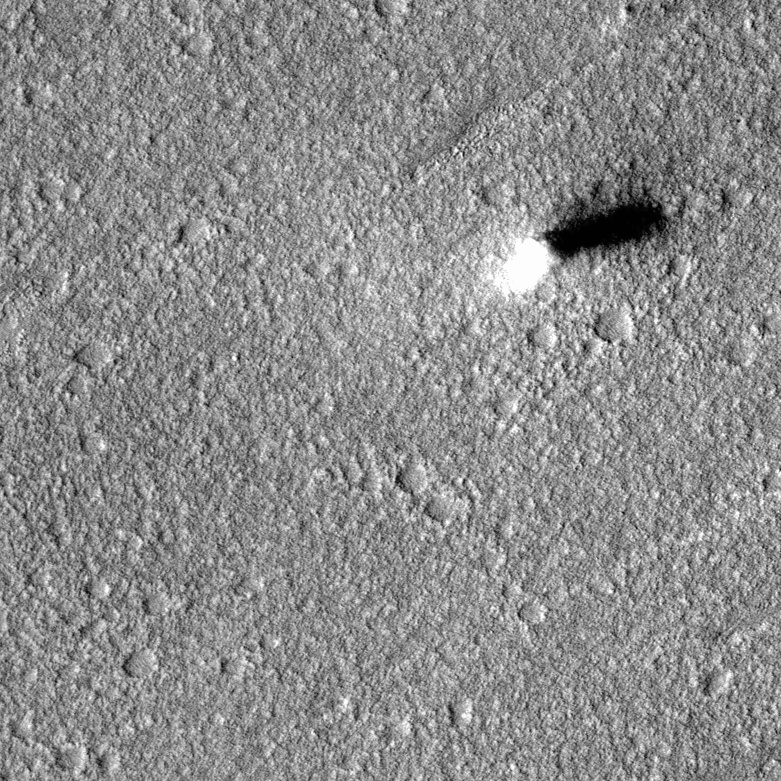
Label: dustdevil